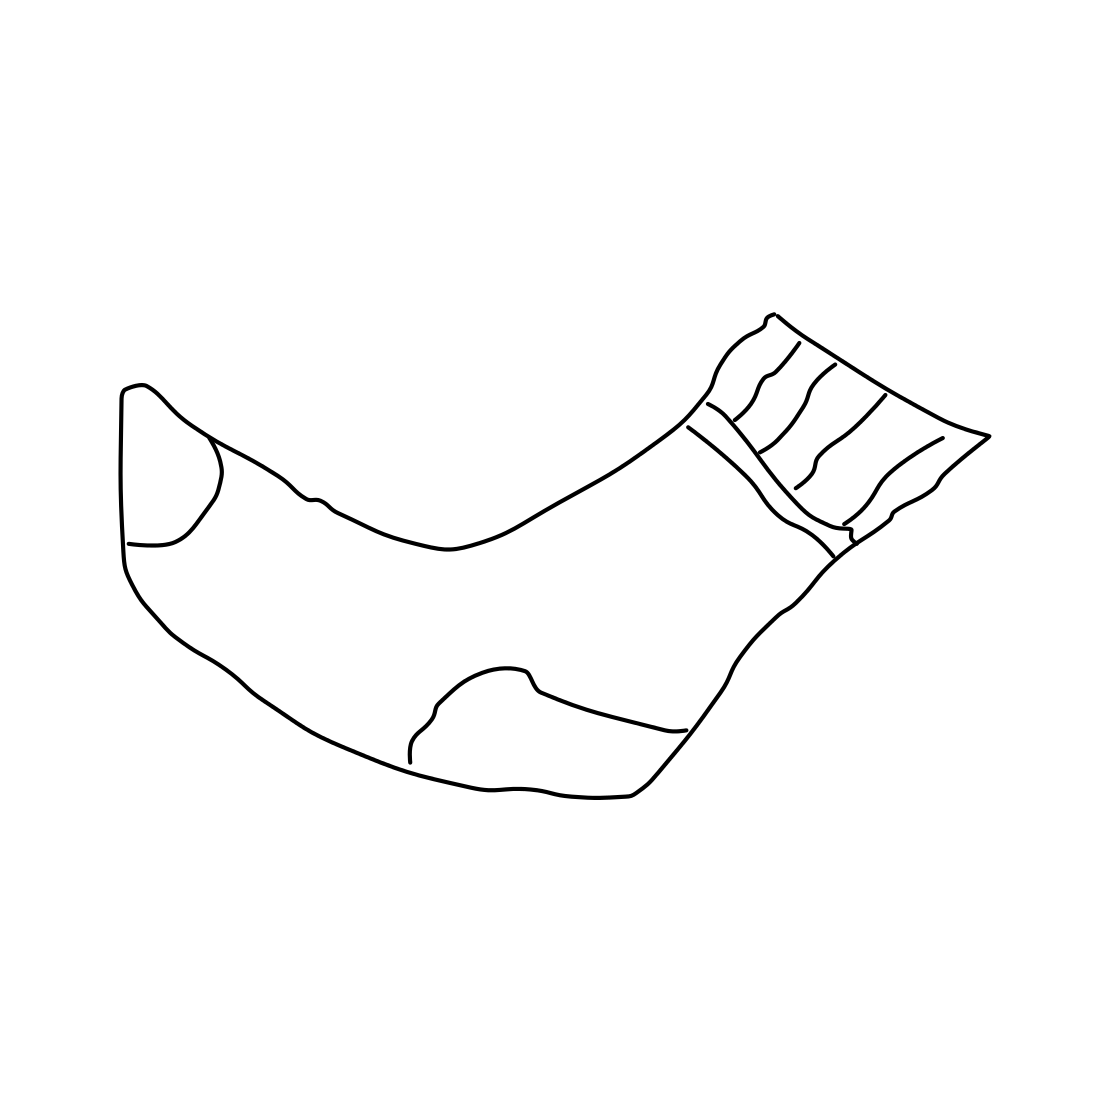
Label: socks